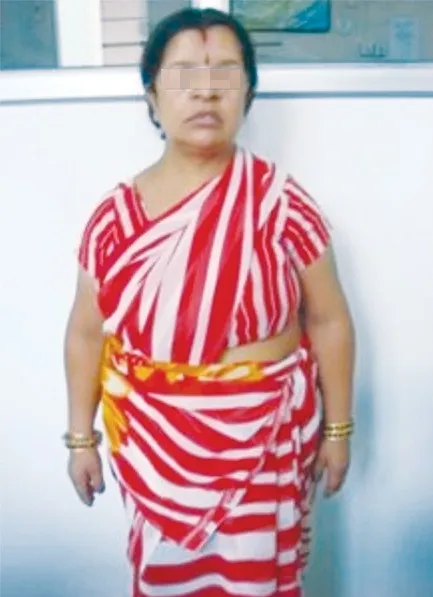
Stature of the mother of the 9 years old affected by cleidocranial dysplasia.
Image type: radiology (ct)